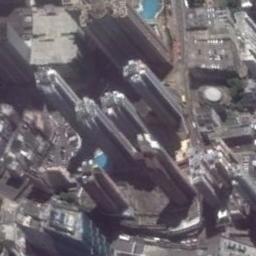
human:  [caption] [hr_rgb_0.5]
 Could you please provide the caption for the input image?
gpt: A commercial area has some high-rise buildings and other buildings .

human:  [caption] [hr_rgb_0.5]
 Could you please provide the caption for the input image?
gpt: The commercial area is consist of many tall buildings .

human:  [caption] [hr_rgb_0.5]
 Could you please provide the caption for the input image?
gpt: There is a line of big trucks on the road .

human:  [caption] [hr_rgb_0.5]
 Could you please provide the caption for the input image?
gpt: There are some skyscrapers on a commercial area .

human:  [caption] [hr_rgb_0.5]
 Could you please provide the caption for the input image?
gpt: In a business district there are several tall buildings and a swimming pool and lawns and several roads with many cars and many trees .